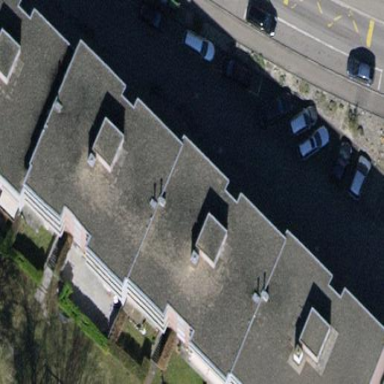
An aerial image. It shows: Flat-roofed apartment building with gravel roof in dim gray color. The building itself is in thistle color.